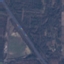
Land use / land cover: Highway